Question: In django, is there a way to keep users on a stage of a forms wizard until they're ready?

Where if a user clicks on yes, the current contents of that stage are saved, the stage cleared and so on.
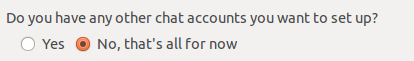
Answer: You can use javascript to control form validation, submission, workflow, etc. I'm not entirely sure what you want, but if you need more precise control over the client-side interaction you'll almost certainly need to use javascript.